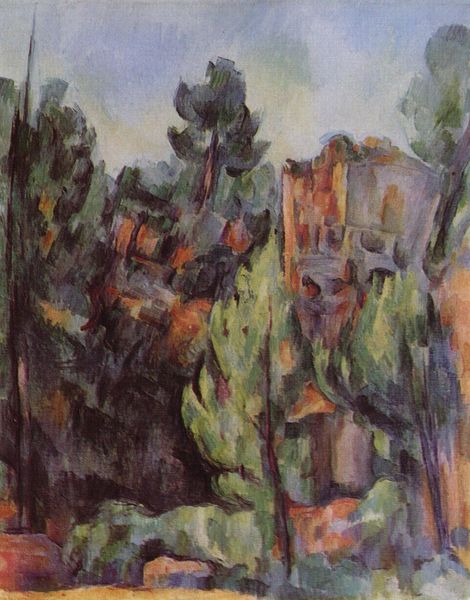
Titel: Steinbruch Bibémus
Künstler: Paul Cézanne
Standort: Zürich.
Institution: Stiftung Sammlung E.G. Bührle
Schlagwörter: adler, baum, blau, dunkel, felsen, gemälde, himmel, laub, wolken, bäume, cezanne, gelb, grün, impressionismus, kirchner, kubismus, landschaft, braun, bunt, fenster, frankreich, hell, licht, orange, schwarz, weiss, gebäude, haus, rot, beige, expressionismus, hochformat, malerei, stein, bild, erde, häuser, natur, strauch, boden, pflanzen, wald, turm, ton, hellblau, sommer, abstrakt, farben, fels, modern, violett, herbst, stämme, duktus, impressionistisch, hoch, unscharf, burg, expressionistisch, wurzel, fichte, heiter, tanne, flecken, landschaftsbild, verschwommen, wurzeln, kiefer, nadelwald, fröhlich, farbflecke, aufstrebend, mark, mediteran, flirrend, häus, formauflösung, expessionist